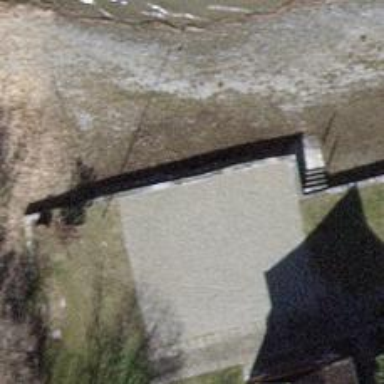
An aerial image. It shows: Slipway on leisure land.